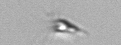
Label: Calciopappus